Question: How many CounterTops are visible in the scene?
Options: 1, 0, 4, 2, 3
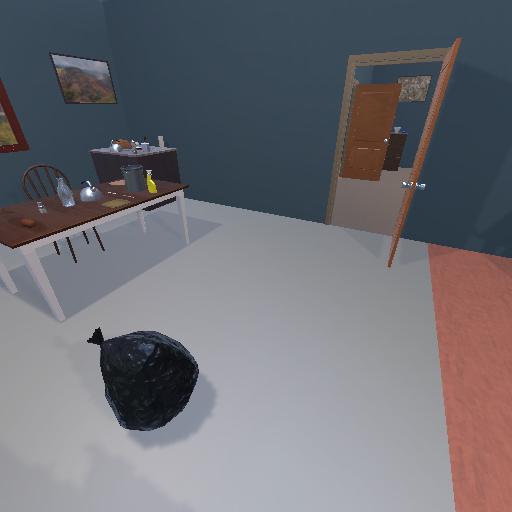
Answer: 1